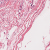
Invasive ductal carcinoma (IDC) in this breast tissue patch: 0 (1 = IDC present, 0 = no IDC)